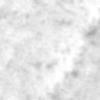
Label: no_change